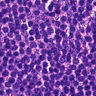
Metastatic tissue present: no